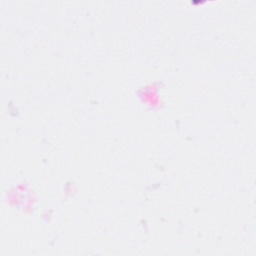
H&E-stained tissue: Breast